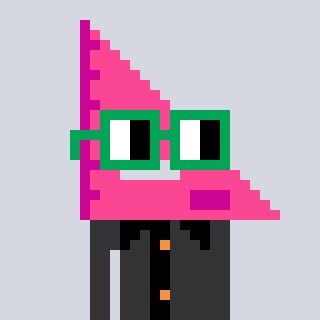
a pixel art character with square green glasses, a squadron ruler-shaped head and a grayscale-colored body on a cool background